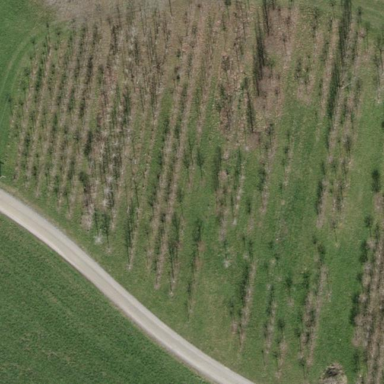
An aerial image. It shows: Orchard.